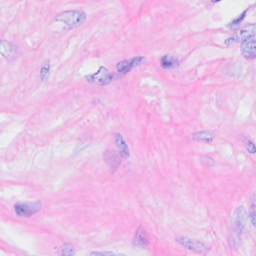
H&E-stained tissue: Breast